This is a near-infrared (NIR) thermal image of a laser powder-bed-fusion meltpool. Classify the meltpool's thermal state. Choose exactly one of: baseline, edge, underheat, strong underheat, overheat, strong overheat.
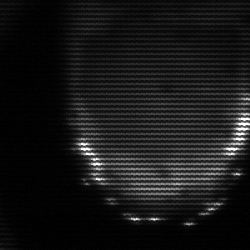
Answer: edge